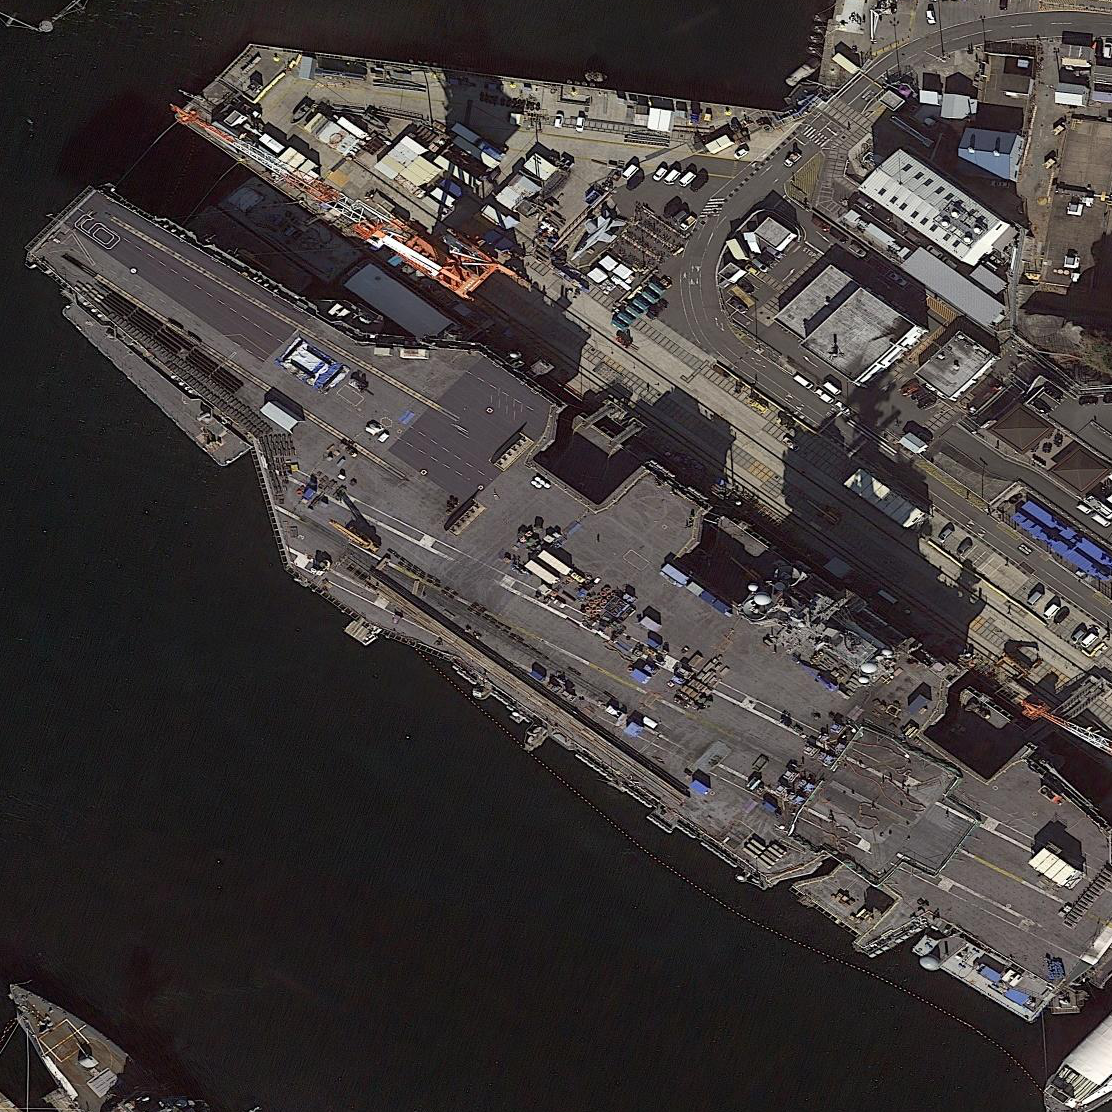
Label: Nimitz-class_aircraft_carrier